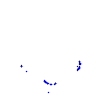
Particle: proton